Interaction volume radius: 5 \u00c5
Interaction volume height: 20 \u00c5
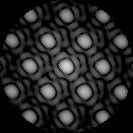
Disorder parameter: 0.02704